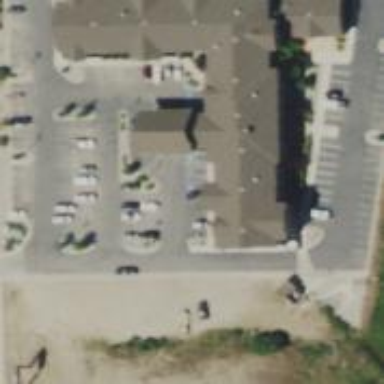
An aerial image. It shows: Hotel building.